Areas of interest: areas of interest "Comprehensive Gymnasium"
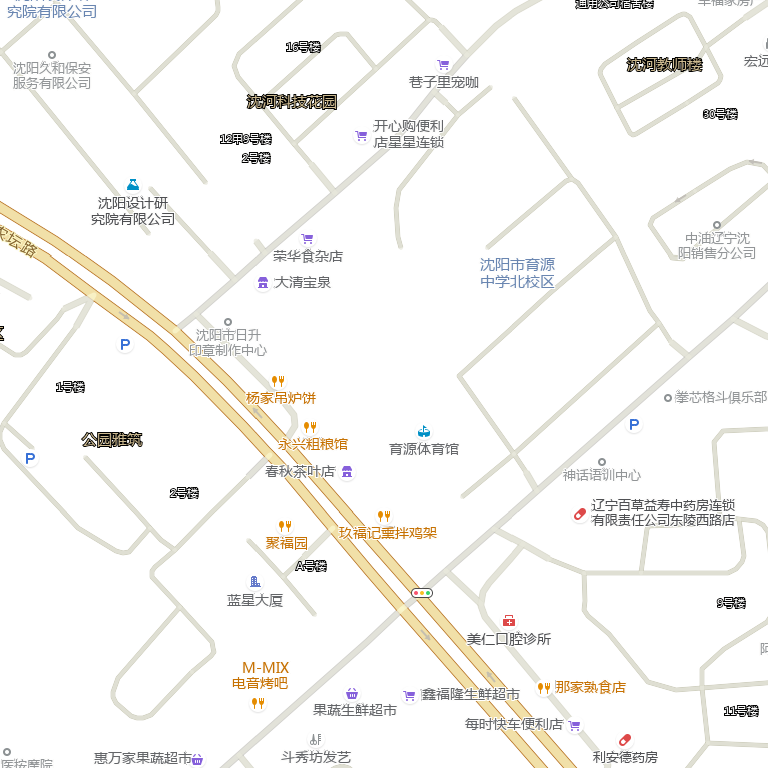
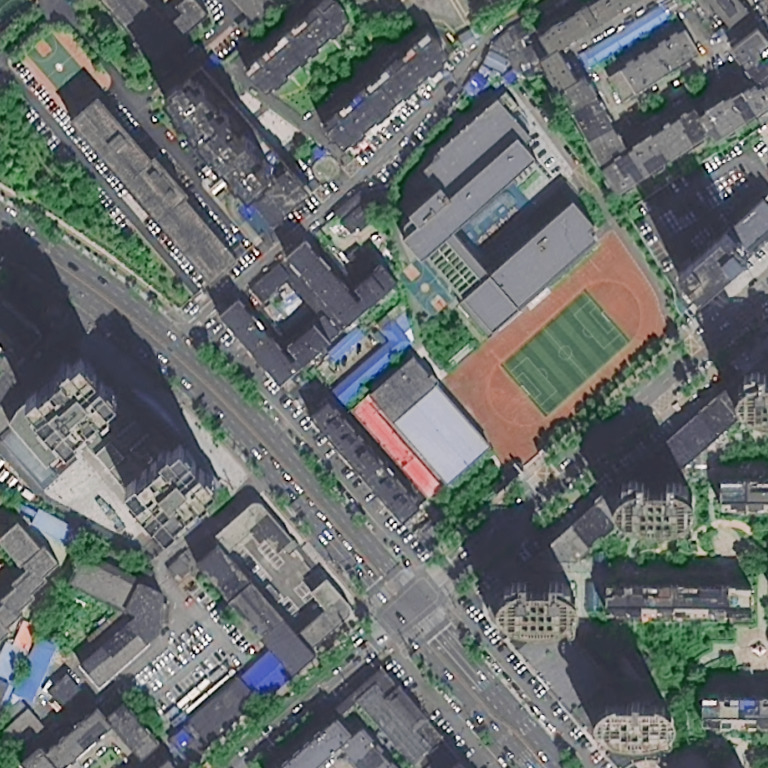